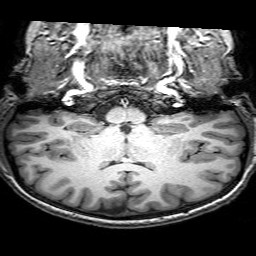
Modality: T1w
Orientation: sagittal
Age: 23
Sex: female
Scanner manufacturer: philips
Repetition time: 0.008909 s
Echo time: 0.0046 s